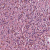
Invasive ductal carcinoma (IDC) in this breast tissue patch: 0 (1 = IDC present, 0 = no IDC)